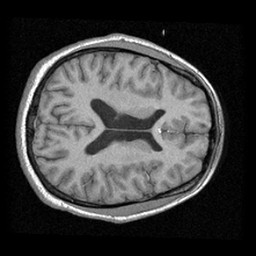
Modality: T1w
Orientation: axial
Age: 18
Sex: male